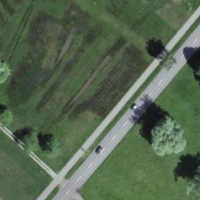
EUNIS habitat code: 23
Species observed at this site:
Caltha palustris